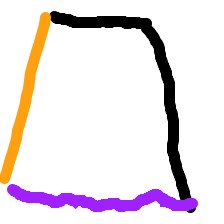
Shape: trapezoid